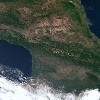
Label: land